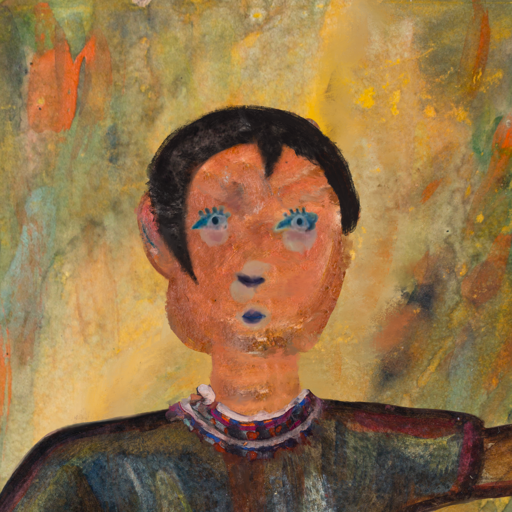
Background: Comrade, Head And Neck Front: Boggyland, Face Front: Hill_Girl, Bust: Mosgoul, Hair Front: Roy_Bahadur, Head Accessory: Blank, Second Necklace: Blank, Necklace: Hypocrite_1, Baby: Blank